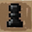
Piece: bP